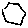
Label: hexagon